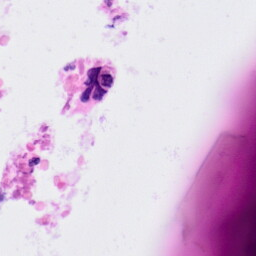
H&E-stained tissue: Colon